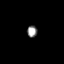
Tissue: prostate
Cell type: T cells
Senescence score: 0.7199
Nuclear area (px): 117
Mean DAPI intensity: 143.248